Question: I ran the project.
Why did this error occur?
I need guidance to solve this problem.

'''
Looking for JS files in
D:\React native projectsppOne
Loading dependency graph, done.
error: bundling failed: SyntaxError: D:\React native projectsppOne
ode_modules\@react-navigation
outers\src\index.tsx: Unexpected token (9:12)
7 | export { default as StackRouter, StackActions } from './StackRouter';
8 |
> 9 | export type {
| ^
10 | StackActionHelpers,
11 | StackActionType,
12 | StackRouterOptions,
at Object.raise (D:\React native projectsppOne
ode_modules\@babel\core
ode_modules\@babel\parser\lib\index.js:6387:17)
at Object.unexpected (D:\React native projectsppOne
ode_modules\@babel\core
ode_modules\@babel\parser\lib\index.js:7704:16)
at Object.parseIdentifierName (D:\React native projectsppOne
ode_modules\@babel\core
ode_modules\@babel\parser\lib\index.js:9592:18)
at Object.parseIdentifier (D:\React native projectsppOne
ode_modules\@babel\core
ode_modules\@babel\parser\lib\index.js:9570:23)
at Object.tsParseTypeAliasDeclaration (D:\React native projectsppOne
ode_modules\@babel\core
ode_modules\@babel\parser\lib\index.js:4793:20)
at Object.tsParseDeclaration (D:\React native projectsppOne
ode_modules\@babel\core
ode_modules\@babel\parser\lib\index.js:5111:23)
at Object.tsTryParseExportDeclaration (D:\React native projectsppOne
ode_modules\@babel\core
ode_modules\@babel\parser\lib\index.js:5020:17)
at Object.parseExportDeclaration (D:\React native projectsppOne
ode_modules\@babel\core
ode_modules\@babel\parser\lib\index.js:5497:26)
at Object.maybeParseExportDeclaration (D:\React native projectsppOne
ode_modules\@babel\core
ode_modules\@babel\parser\lib\index.js:11038:31)
at Object.parseExport (D:\React native projectsppOne
ode_modules\@babel\core
ode_modules\@babel\parser\lib\index.js:10967:29)
BUNDLE [android, dev] ./index.js ################ 30.9% (266/496), failed.
::ffff:127.0.0.1 - - [08/Jun/2020:19:52:38 +0000] "GET /index.bundle?platform=android&dev=true&minify=false HTTP/1.1" 500 - "-" "okhttp/3.12.1"
'''
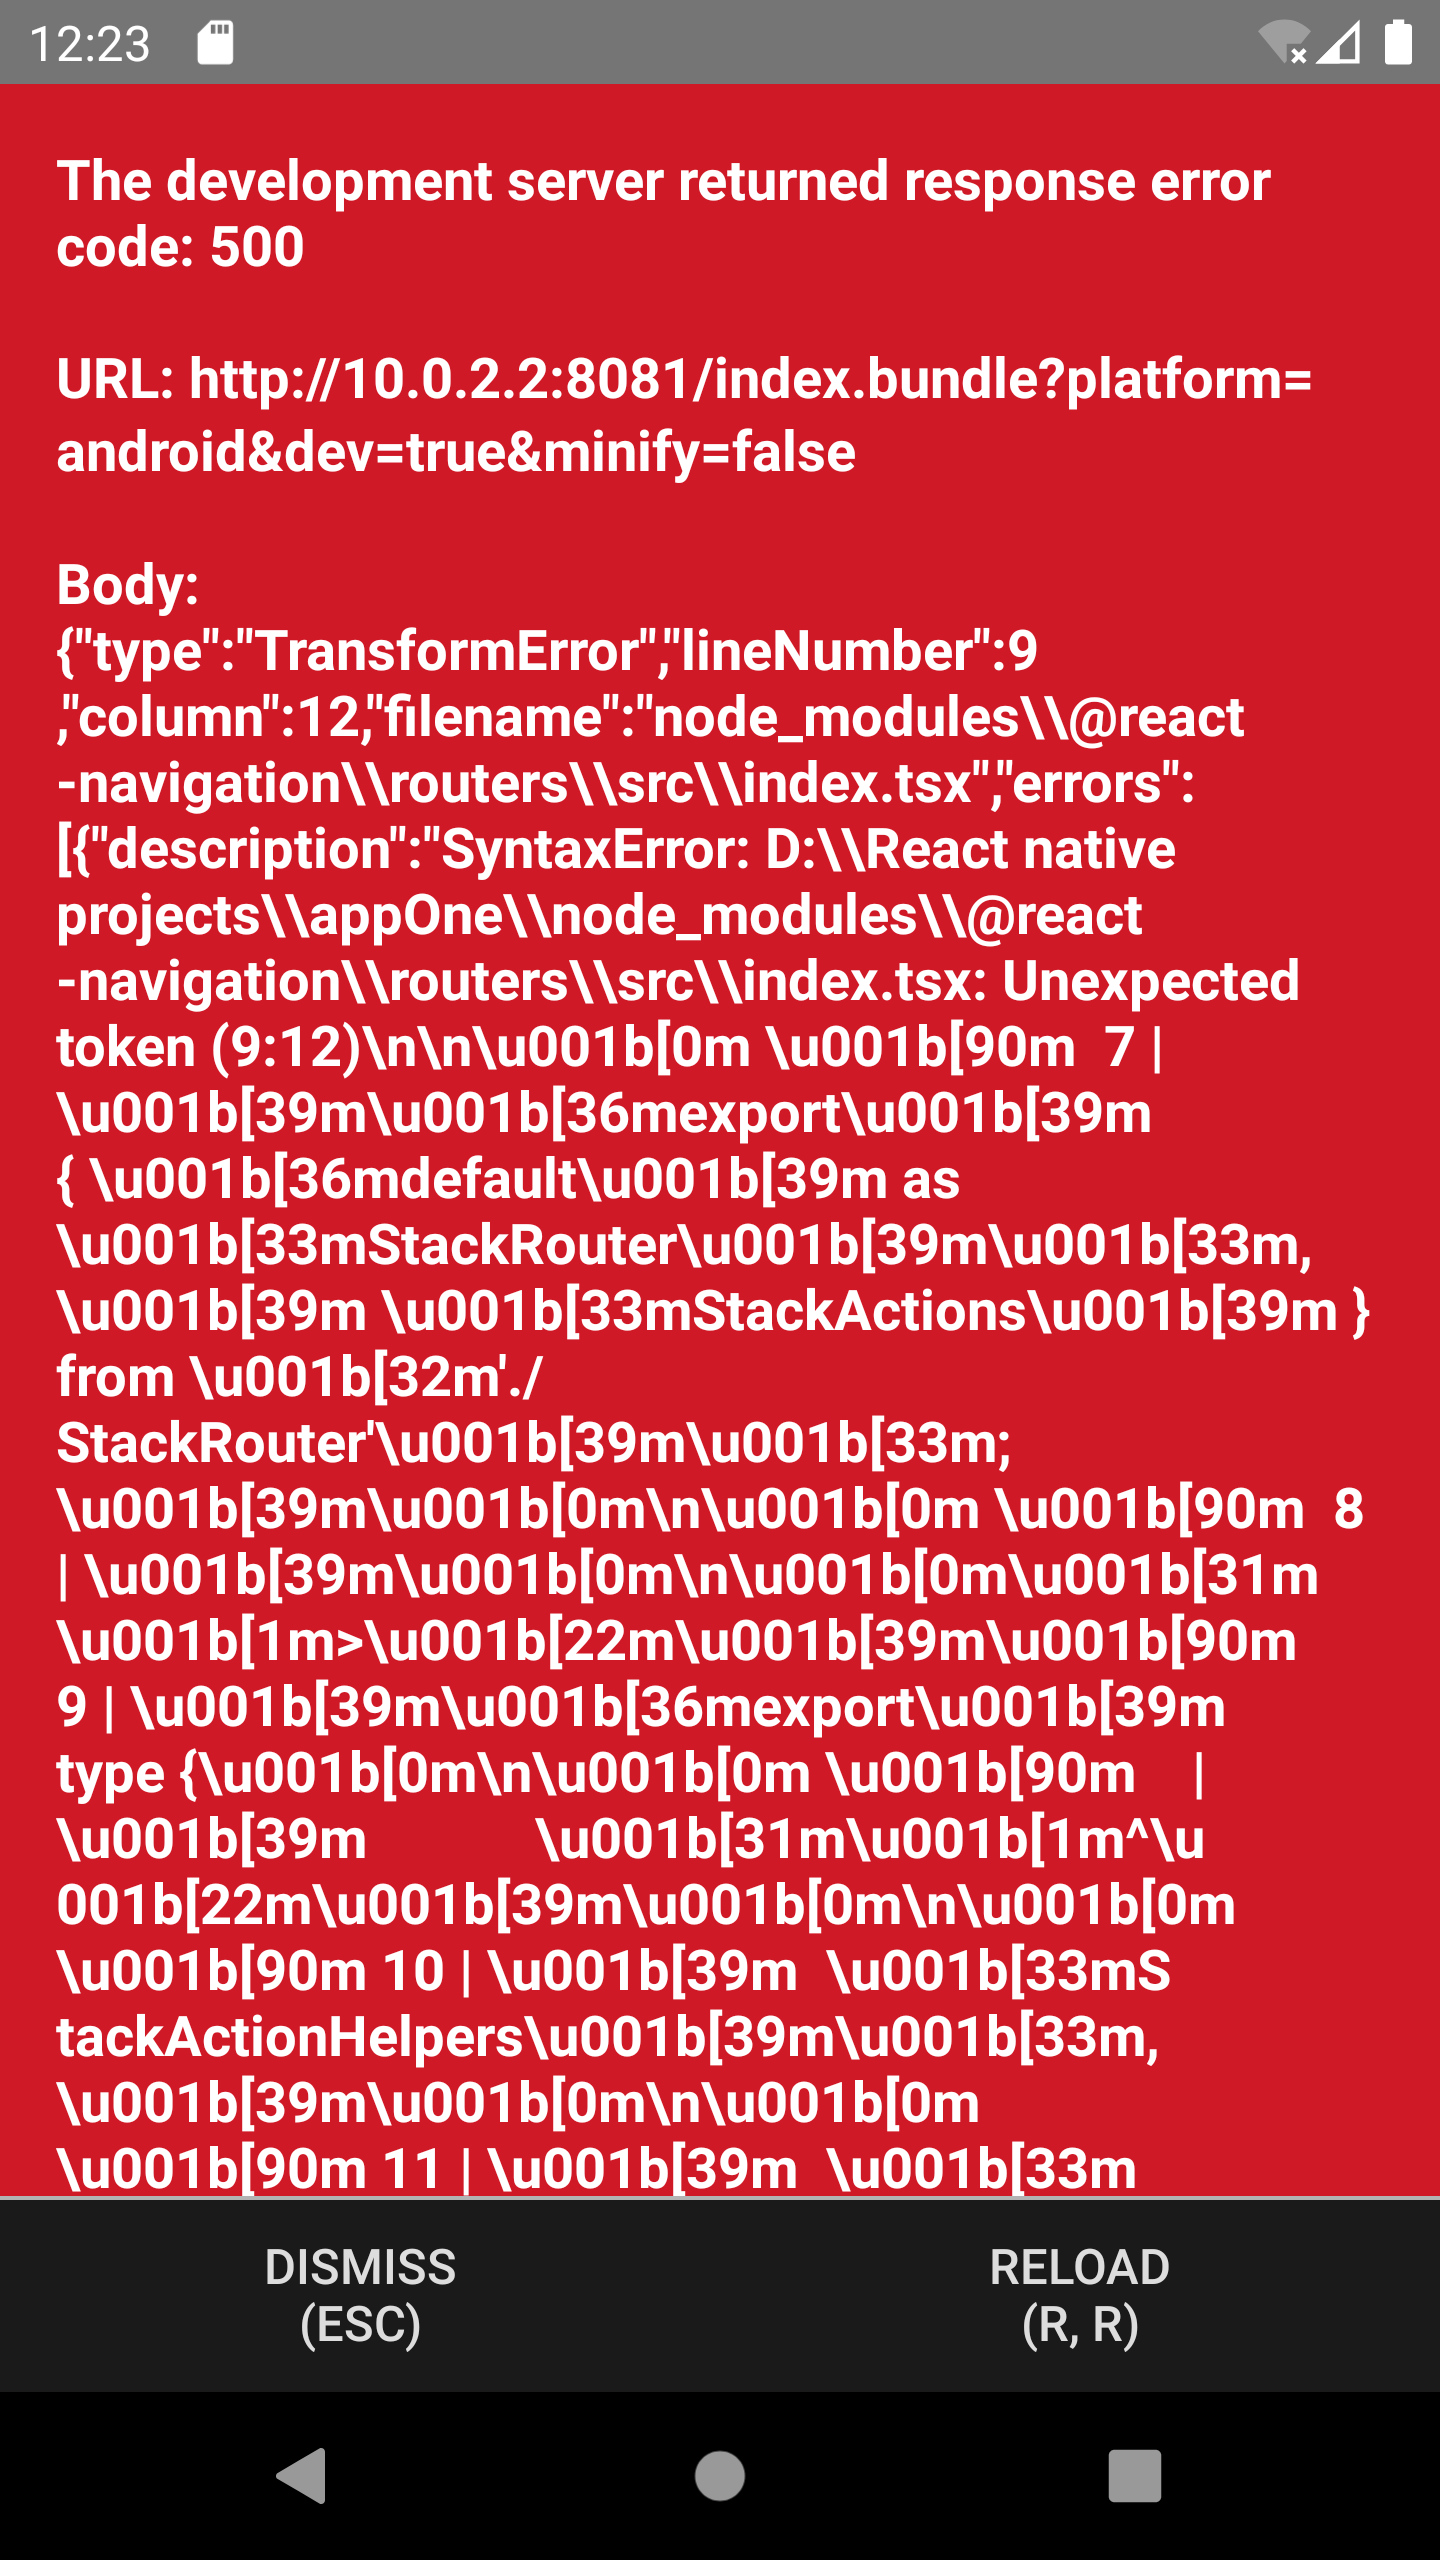
Answer: 'type-only' 'imports' and 'exports' is a new feature in 'TypeScript 3.8'. Babel added support type-only imports/exports through this <URL> and is available from version '7.9.0'
Update your babel version as shown below:
'''
"devDependencies": {
"@babel/core": "^7.9.0",
"@babel/runtime": "^7.9.2",
//other dev dependencies
}
'''
You might need to delete 'node_modules', reinstall and clear cache.